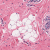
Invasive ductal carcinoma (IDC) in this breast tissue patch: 0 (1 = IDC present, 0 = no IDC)